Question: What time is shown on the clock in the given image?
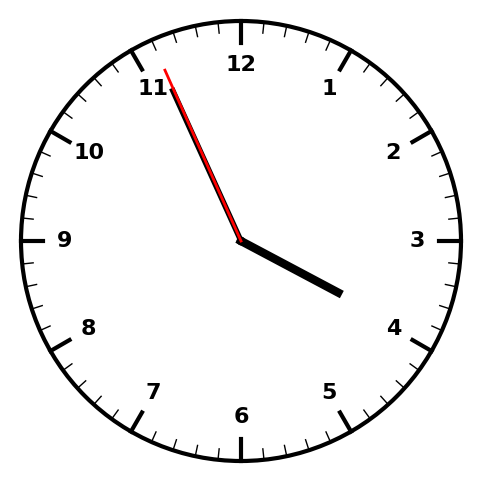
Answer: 03:55:56